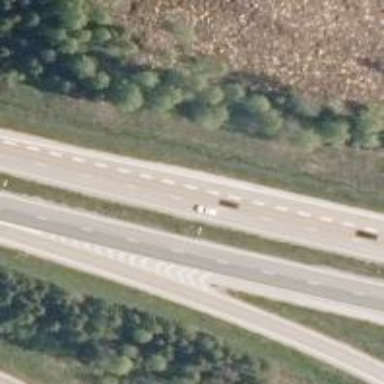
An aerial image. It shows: Asphalt motorway.